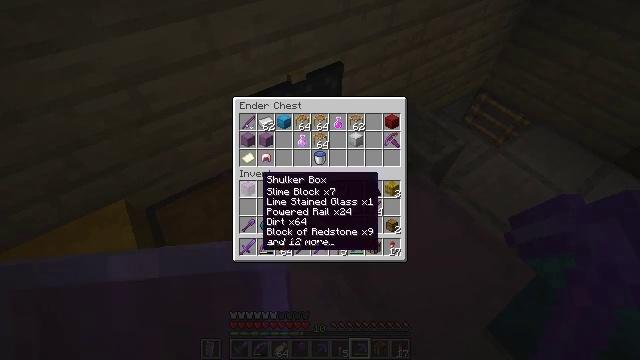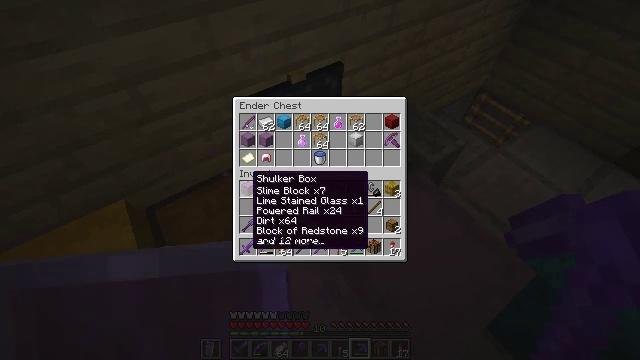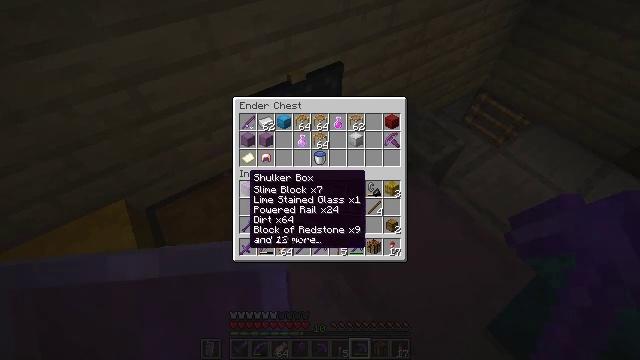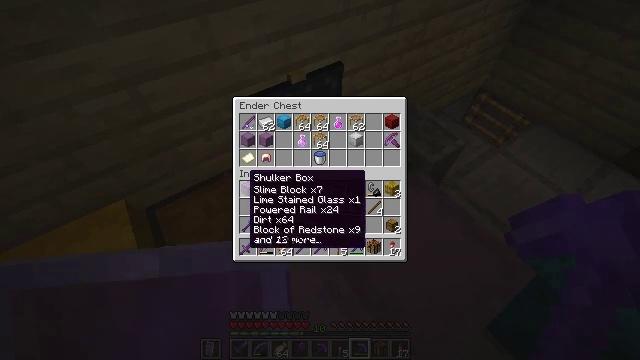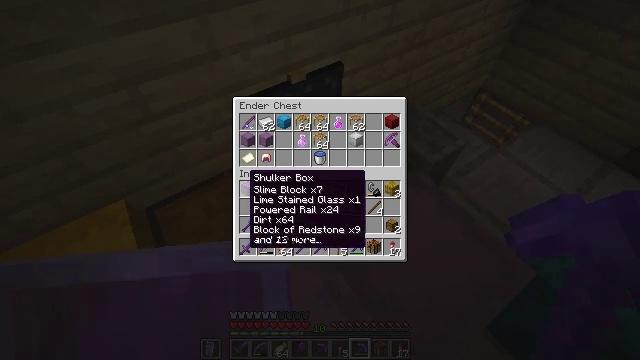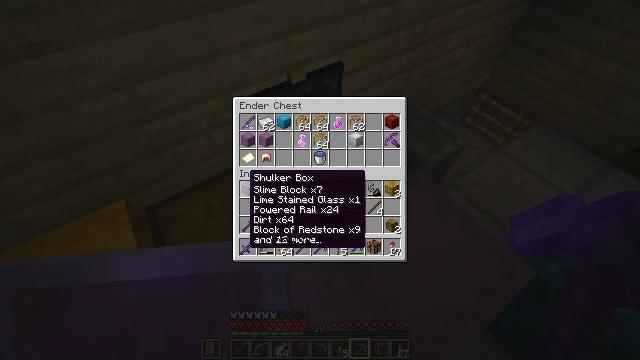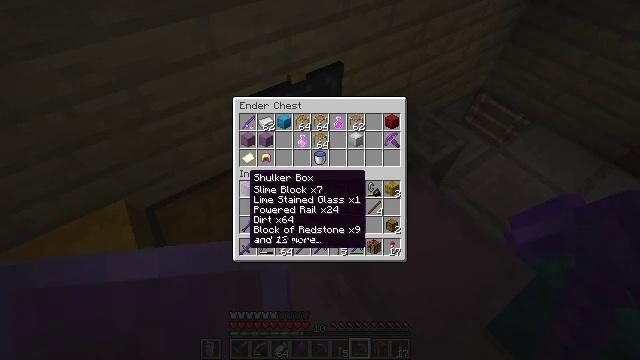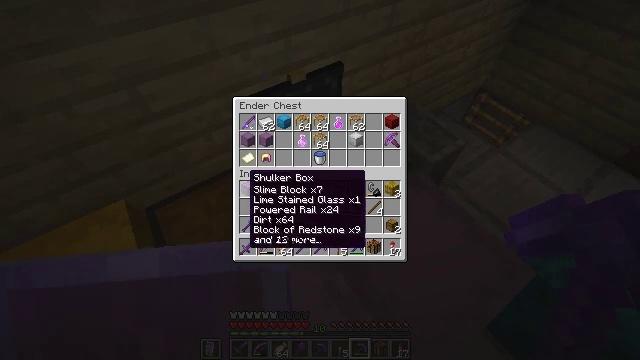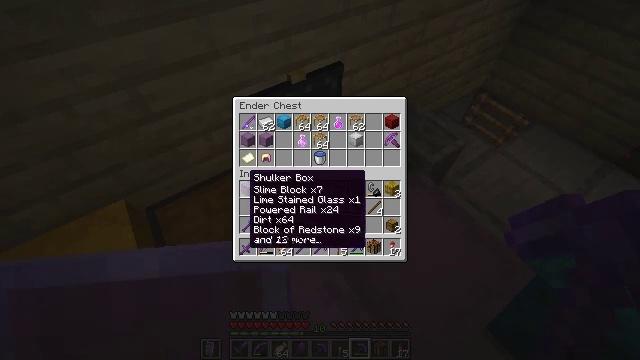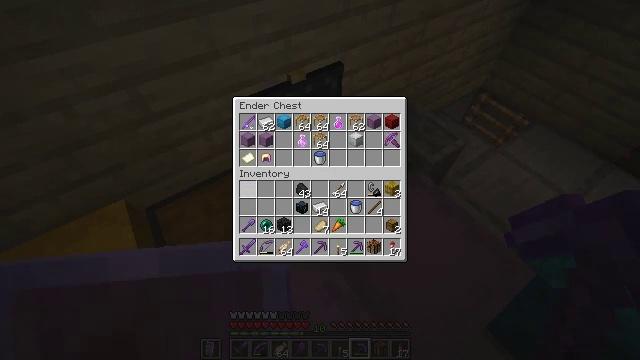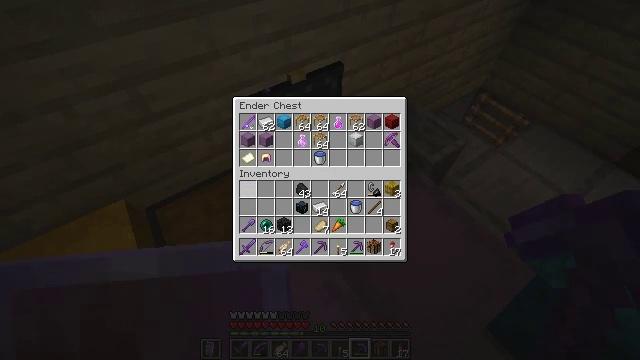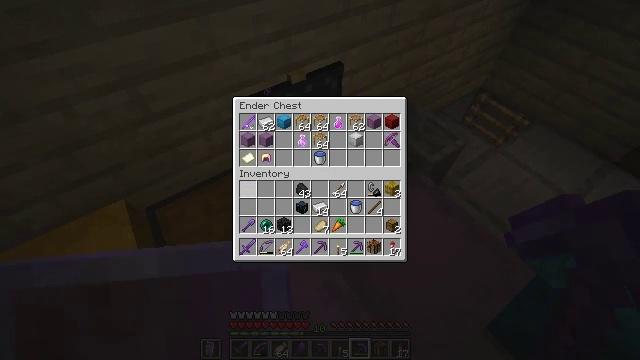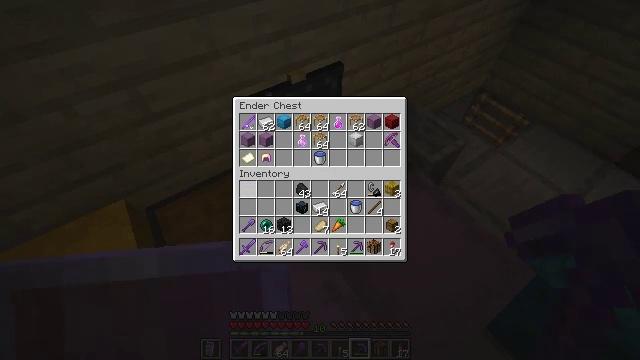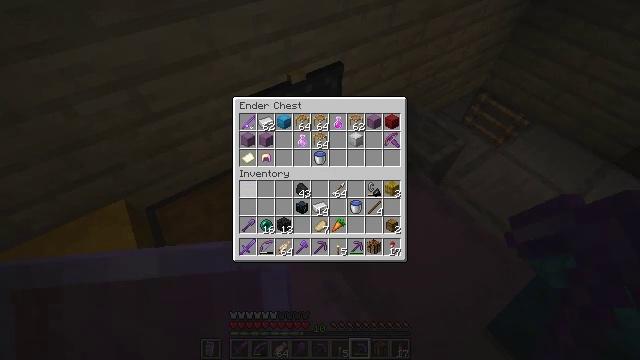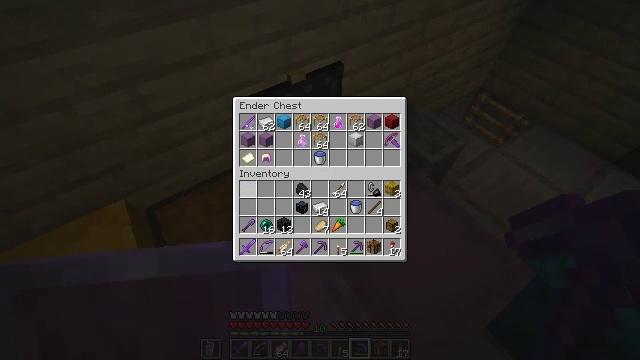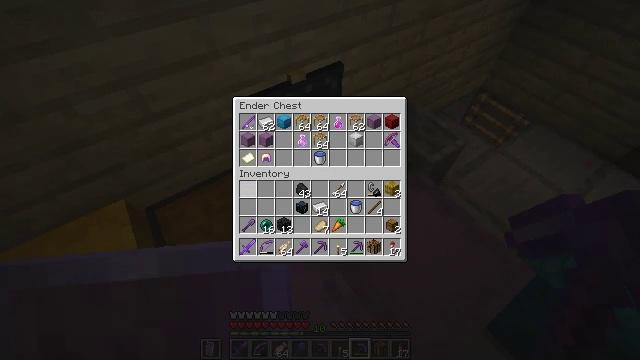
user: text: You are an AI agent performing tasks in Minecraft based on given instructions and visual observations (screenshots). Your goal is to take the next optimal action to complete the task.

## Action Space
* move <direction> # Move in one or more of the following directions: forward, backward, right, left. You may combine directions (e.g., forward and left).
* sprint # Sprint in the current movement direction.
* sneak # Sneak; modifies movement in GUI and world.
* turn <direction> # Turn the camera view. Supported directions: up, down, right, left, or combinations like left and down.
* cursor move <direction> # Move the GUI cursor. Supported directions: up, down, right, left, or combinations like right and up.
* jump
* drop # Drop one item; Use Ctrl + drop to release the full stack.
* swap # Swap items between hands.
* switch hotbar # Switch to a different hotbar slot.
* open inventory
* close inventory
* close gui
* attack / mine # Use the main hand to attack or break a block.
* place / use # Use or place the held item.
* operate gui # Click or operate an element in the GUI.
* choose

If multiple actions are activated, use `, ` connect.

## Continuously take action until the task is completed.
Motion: motion action
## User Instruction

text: mine block cyan shulker box
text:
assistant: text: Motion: sneak, turn left
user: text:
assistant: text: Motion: sneak
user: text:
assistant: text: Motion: sneak
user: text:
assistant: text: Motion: sneak
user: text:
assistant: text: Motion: sneak
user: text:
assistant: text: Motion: sneak
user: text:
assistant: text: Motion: sneak
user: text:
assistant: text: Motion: sneak
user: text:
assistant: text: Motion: sneak, attack / mine
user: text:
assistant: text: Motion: sneak, attack / mine
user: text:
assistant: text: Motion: sneak, attack / mine
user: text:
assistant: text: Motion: sneak
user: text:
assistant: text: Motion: sneak
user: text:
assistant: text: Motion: sneak
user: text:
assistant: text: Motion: sneak
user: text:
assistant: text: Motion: sneak
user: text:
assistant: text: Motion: sneak
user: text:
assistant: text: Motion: sneak
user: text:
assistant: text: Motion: sneak
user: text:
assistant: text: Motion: sneak, turn right
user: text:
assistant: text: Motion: sneak, turn right and up
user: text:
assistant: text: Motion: turn right and up
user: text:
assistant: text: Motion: turn right and up
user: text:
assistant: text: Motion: no_op
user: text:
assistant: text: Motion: no_op
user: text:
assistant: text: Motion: no_op
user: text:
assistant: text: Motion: turn left
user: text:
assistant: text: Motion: no_op
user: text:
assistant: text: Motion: no_op
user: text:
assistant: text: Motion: no_op